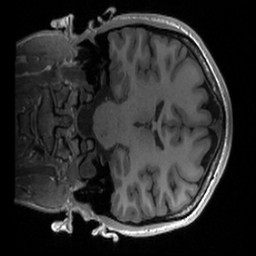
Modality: T1w
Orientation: coronal
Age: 28
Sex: female
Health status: healthy